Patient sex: M
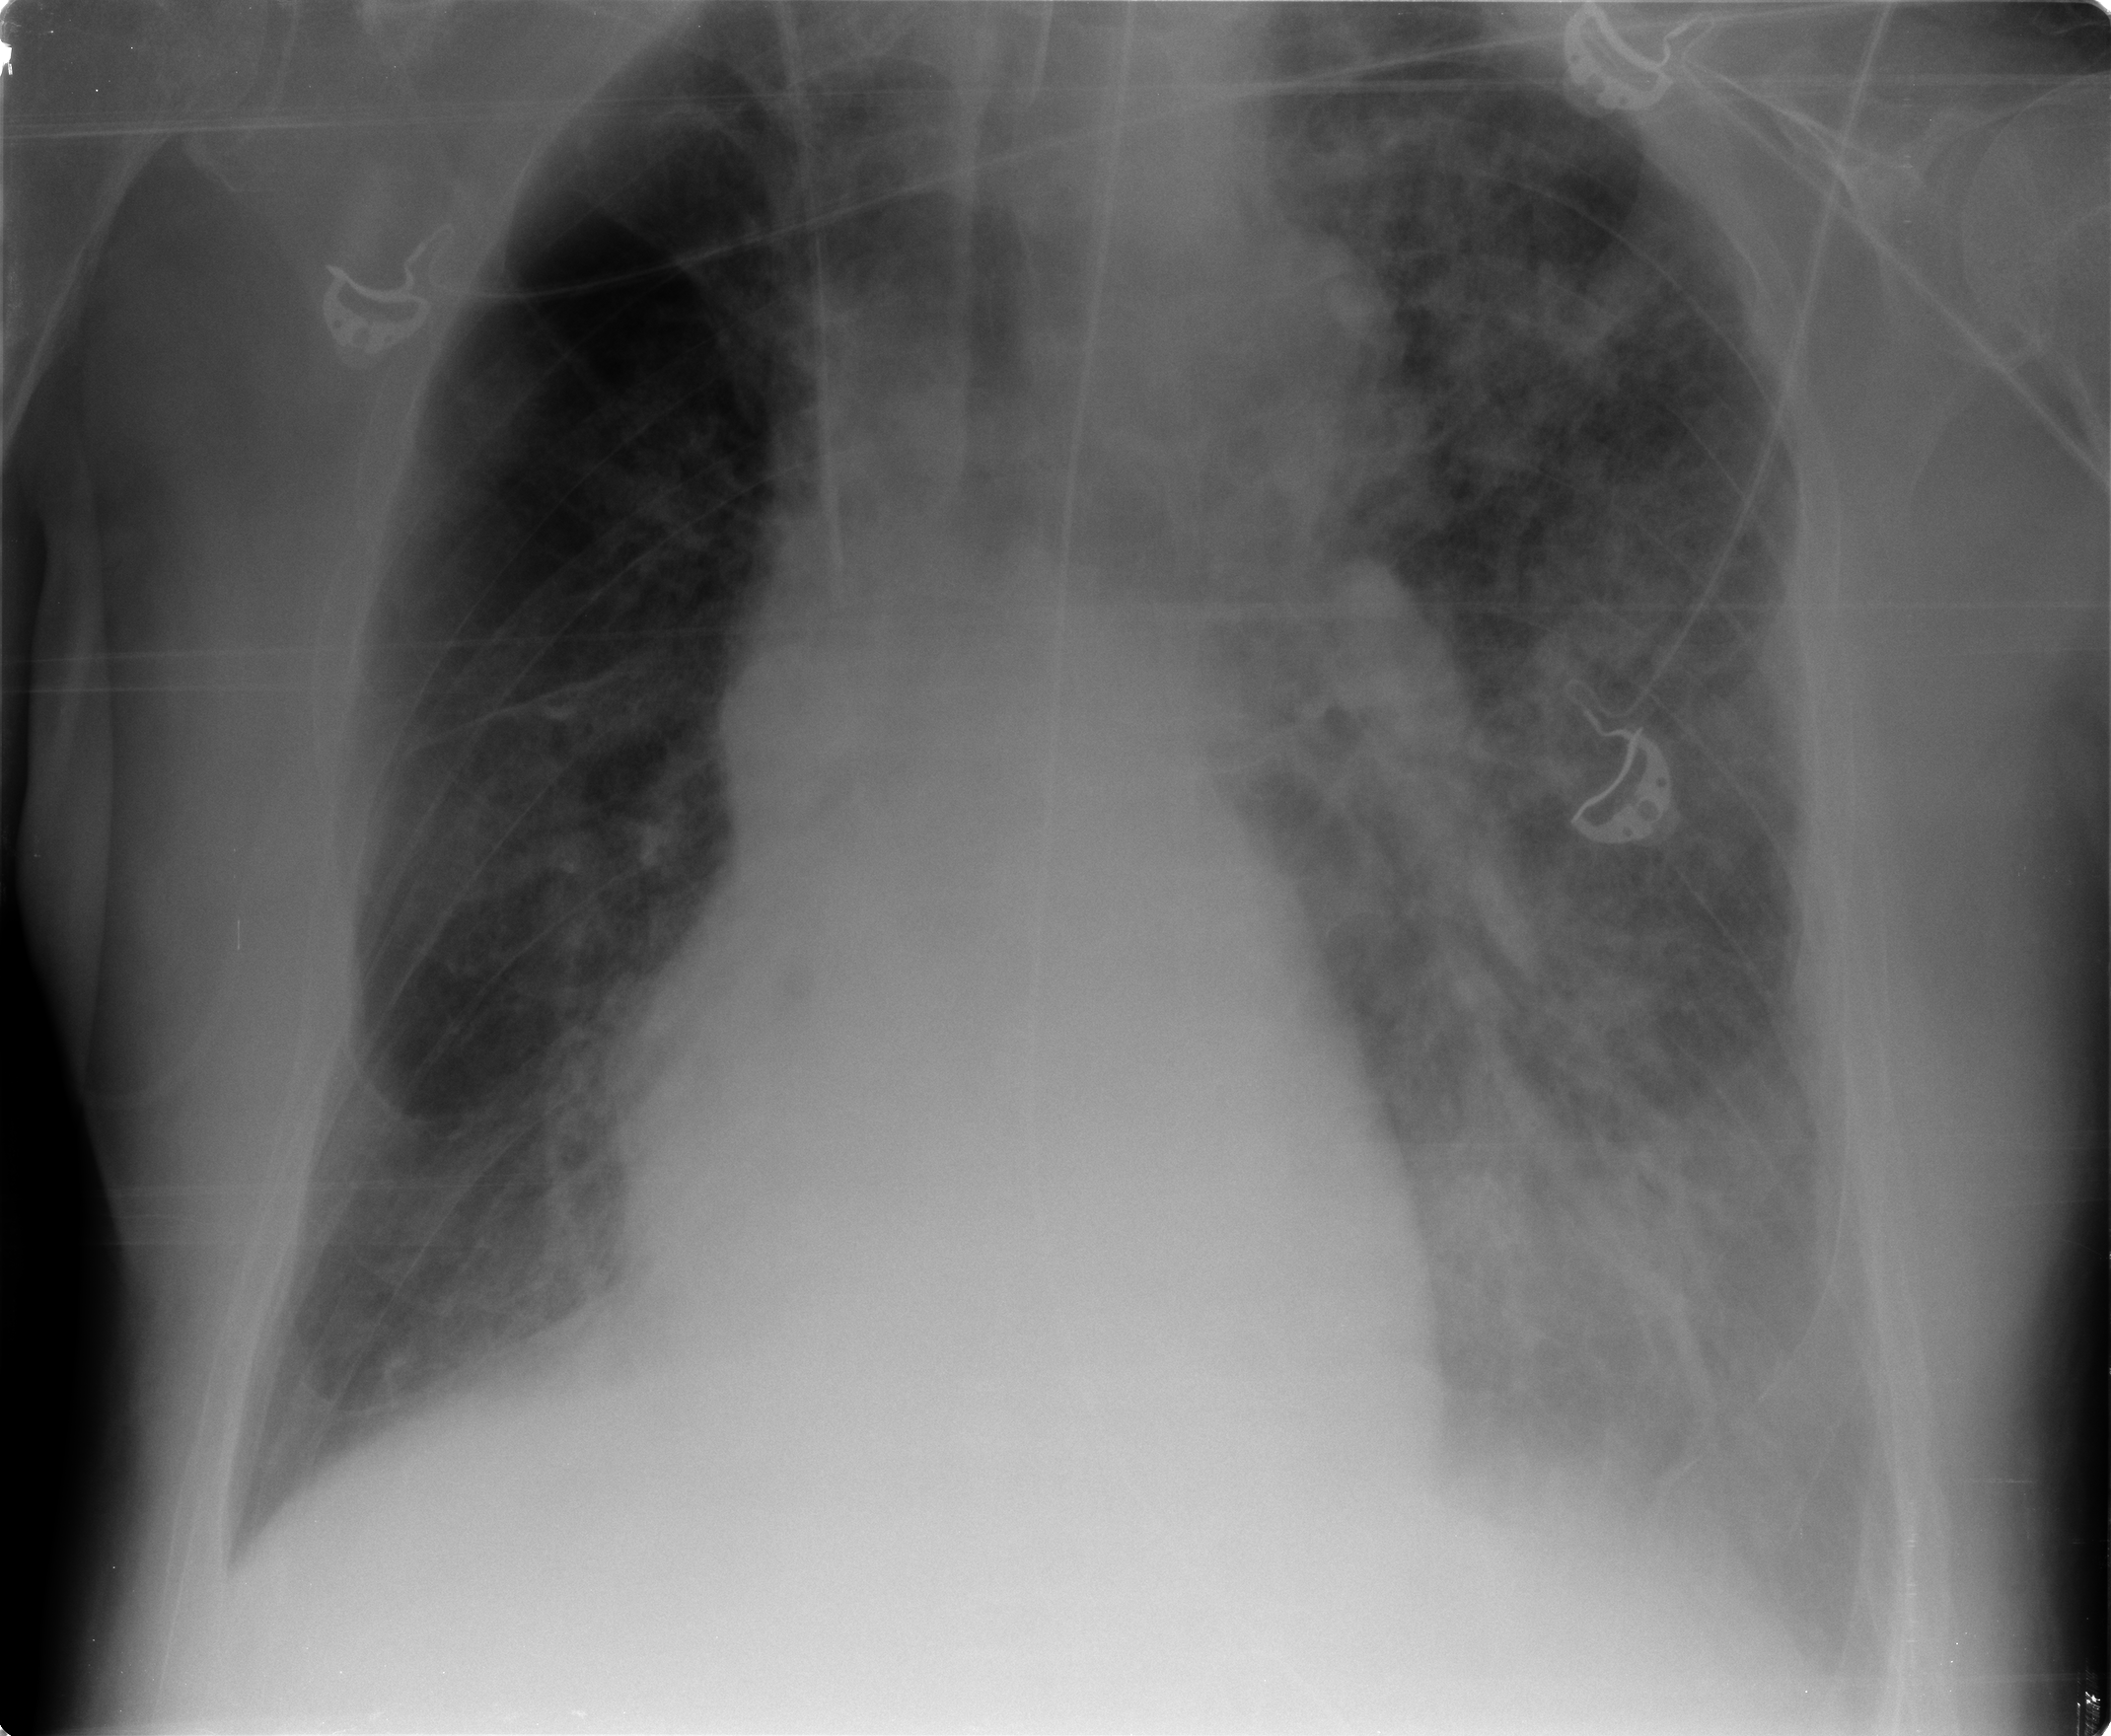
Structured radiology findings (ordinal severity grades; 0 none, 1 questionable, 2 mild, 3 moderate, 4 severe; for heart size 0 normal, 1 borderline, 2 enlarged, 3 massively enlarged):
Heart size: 0
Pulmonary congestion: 3
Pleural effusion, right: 2
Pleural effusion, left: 2
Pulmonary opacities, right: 2
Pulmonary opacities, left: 3
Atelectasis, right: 2
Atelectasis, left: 3